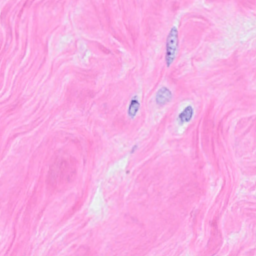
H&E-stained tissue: Breast